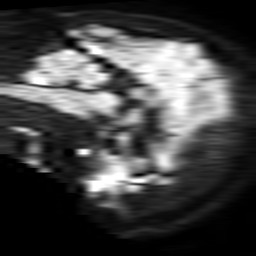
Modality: TRACE
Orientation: sagittal
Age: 73
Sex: male
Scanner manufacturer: philips
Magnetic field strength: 1.5 T
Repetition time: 3.395 s
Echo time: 0.06922 s